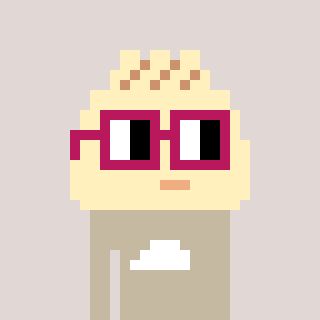
a pixel art character with square dark red glasses, a porkbao-shaped head and a bege-colored body on a warm background